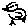
Label: bird